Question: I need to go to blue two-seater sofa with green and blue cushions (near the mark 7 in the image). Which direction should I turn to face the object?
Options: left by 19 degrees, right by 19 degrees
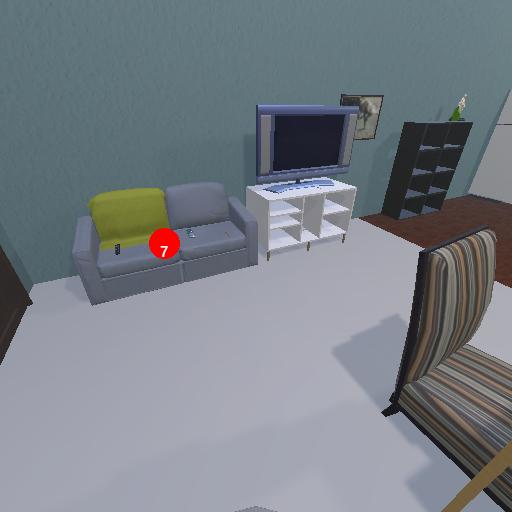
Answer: left by 19 degrees